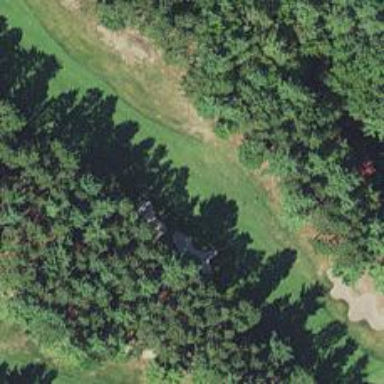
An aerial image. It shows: Golf hole.